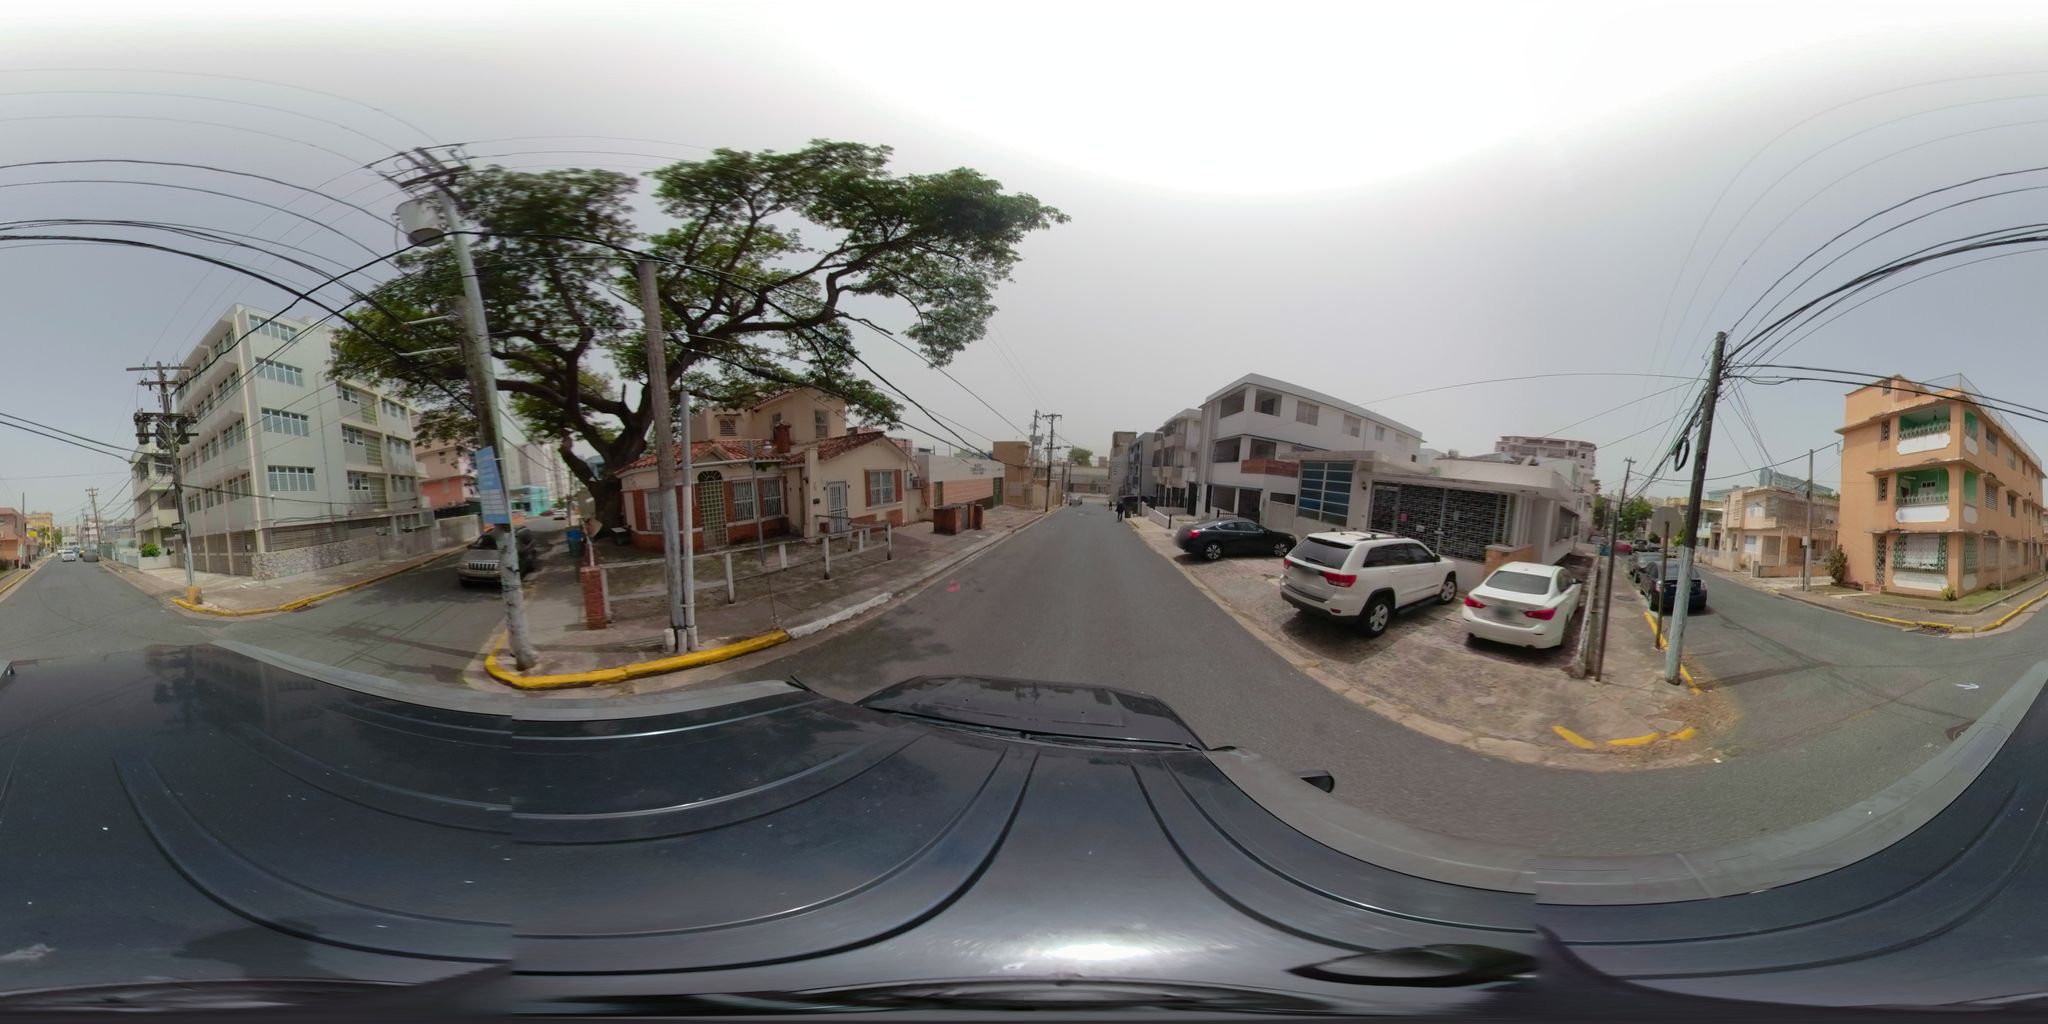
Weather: cloudy
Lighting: day
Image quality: slightly poor
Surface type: cycling surface
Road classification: residential
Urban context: urban centre
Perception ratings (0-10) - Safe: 3.37, Lively: 7.77, Beautiful: 2.64, Boring: 3.33, Depressing: 4.69, Wealthy: 0.27